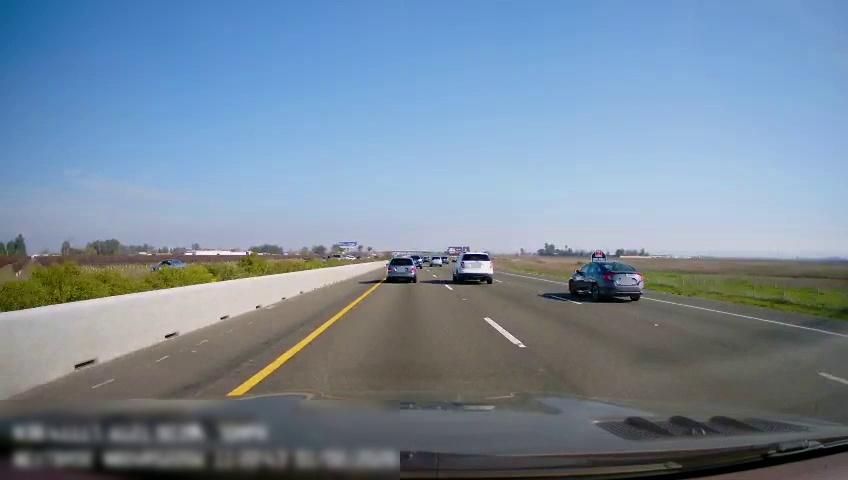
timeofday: Day
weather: Sunny
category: Drivable Space
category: Vehicles | Car
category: Vehicles | SUV
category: Vehicles | Car
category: Vehicles | Car
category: Vehicles | SUV
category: Vehicles | SUV
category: Lanes | Current Lane
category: Lanes | Current Lane
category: Lanes | Alternate Lane
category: Lanes | Alternate Lane